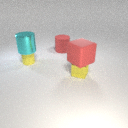
large red rubber cube to the right of large cyan metal cylinder